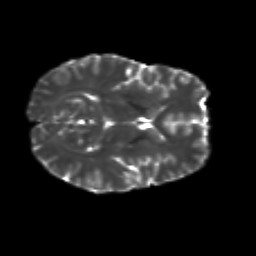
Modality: T2w
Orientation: axial
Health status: ill
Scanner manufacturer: siemens
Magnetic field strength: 3 T
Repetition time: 13.7 s
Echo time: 0.098 s